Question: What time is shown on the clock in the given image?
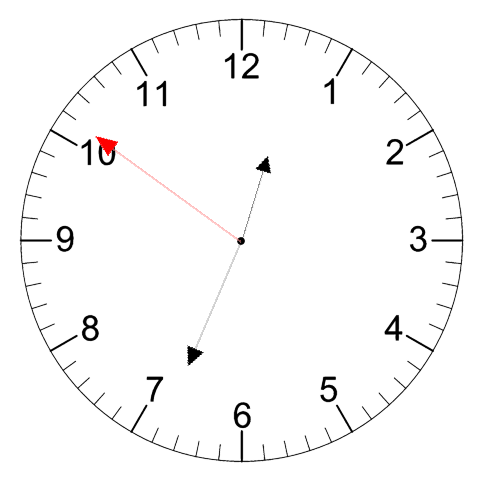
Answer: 12:33:51